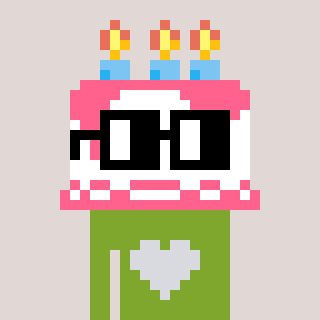
a pixel art character with square black glasses, a cake-shaped head and a slimegreen-colored body on a warm background